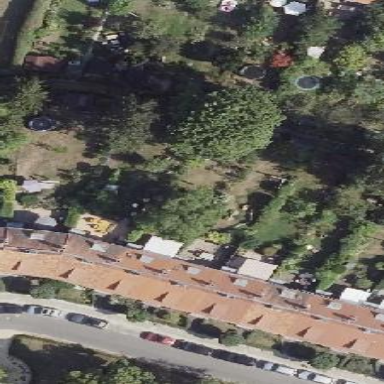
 designed for leisure activities on land."